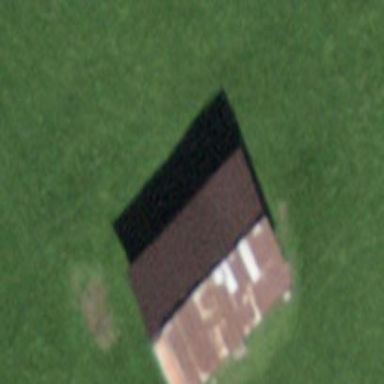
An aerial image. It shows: Barn.